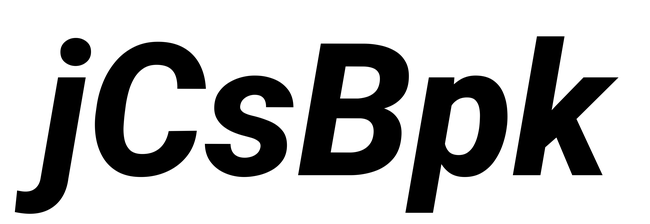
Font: Roboto-Italic_ExtraBold_Italic